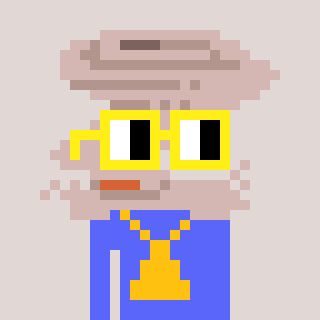
a pixel art character with square yellow glasses, a tornado-shaped head and a purple-colored body on a warm background